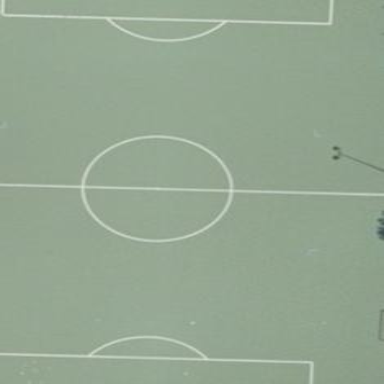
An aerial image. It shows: Soccer pitch designated for leisure and sports activities.